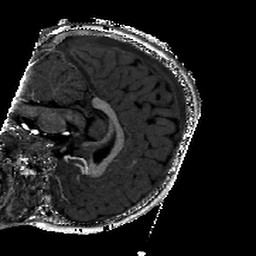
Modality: T1w
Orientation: sagittal
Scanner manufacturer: siemens
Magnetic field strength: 3 T
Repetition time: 2.4 s
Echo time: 0.00224 s